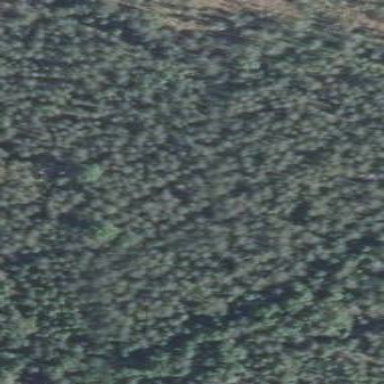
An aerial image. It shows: Needle-leaved woodland.